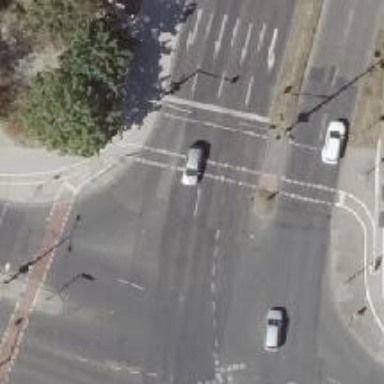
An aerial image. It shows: Asphalt footway with concrete cycleway surface. There is crossing with traffic signals.